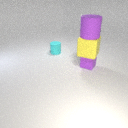
large yellow rubber cube above small purple rubber cube